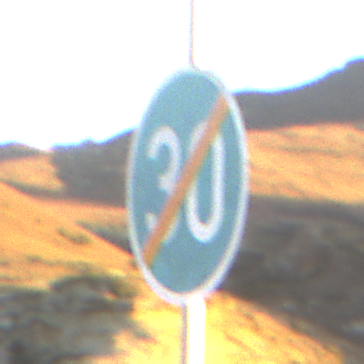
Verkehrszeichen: EndeMindestgeschwindigkeit
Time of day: SunriseSunset
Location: Outdoor (Nature)
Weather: Clear
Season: NotSpecified
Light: Natural